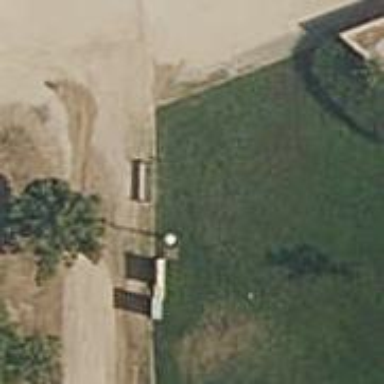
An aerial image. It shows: Brown bench.